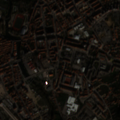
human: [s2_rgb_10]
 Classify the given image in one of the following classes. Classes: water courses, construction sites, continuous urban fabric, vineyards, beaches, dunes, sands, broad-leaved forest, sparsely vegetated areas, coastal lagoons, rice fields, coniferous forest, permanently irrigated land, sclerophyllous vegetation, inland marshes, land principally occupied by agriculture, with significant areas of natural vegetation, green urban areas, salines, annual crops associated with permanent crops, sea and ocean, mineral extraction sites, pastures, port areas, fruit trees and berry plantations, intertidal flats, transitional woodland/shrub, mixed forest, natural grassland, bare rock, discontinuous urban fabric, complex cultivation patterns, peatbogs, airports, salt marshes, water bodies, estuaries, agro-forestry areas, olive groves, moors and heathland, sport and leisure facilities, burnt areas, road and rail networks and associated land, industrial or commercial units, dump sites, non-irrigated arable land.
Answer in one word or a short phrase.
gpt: continuous urban fabric, discontinuous urban fabric, complex cultivation patterns, land principally occupied by agriculture, with significant areas of natural vegetation